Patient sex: F
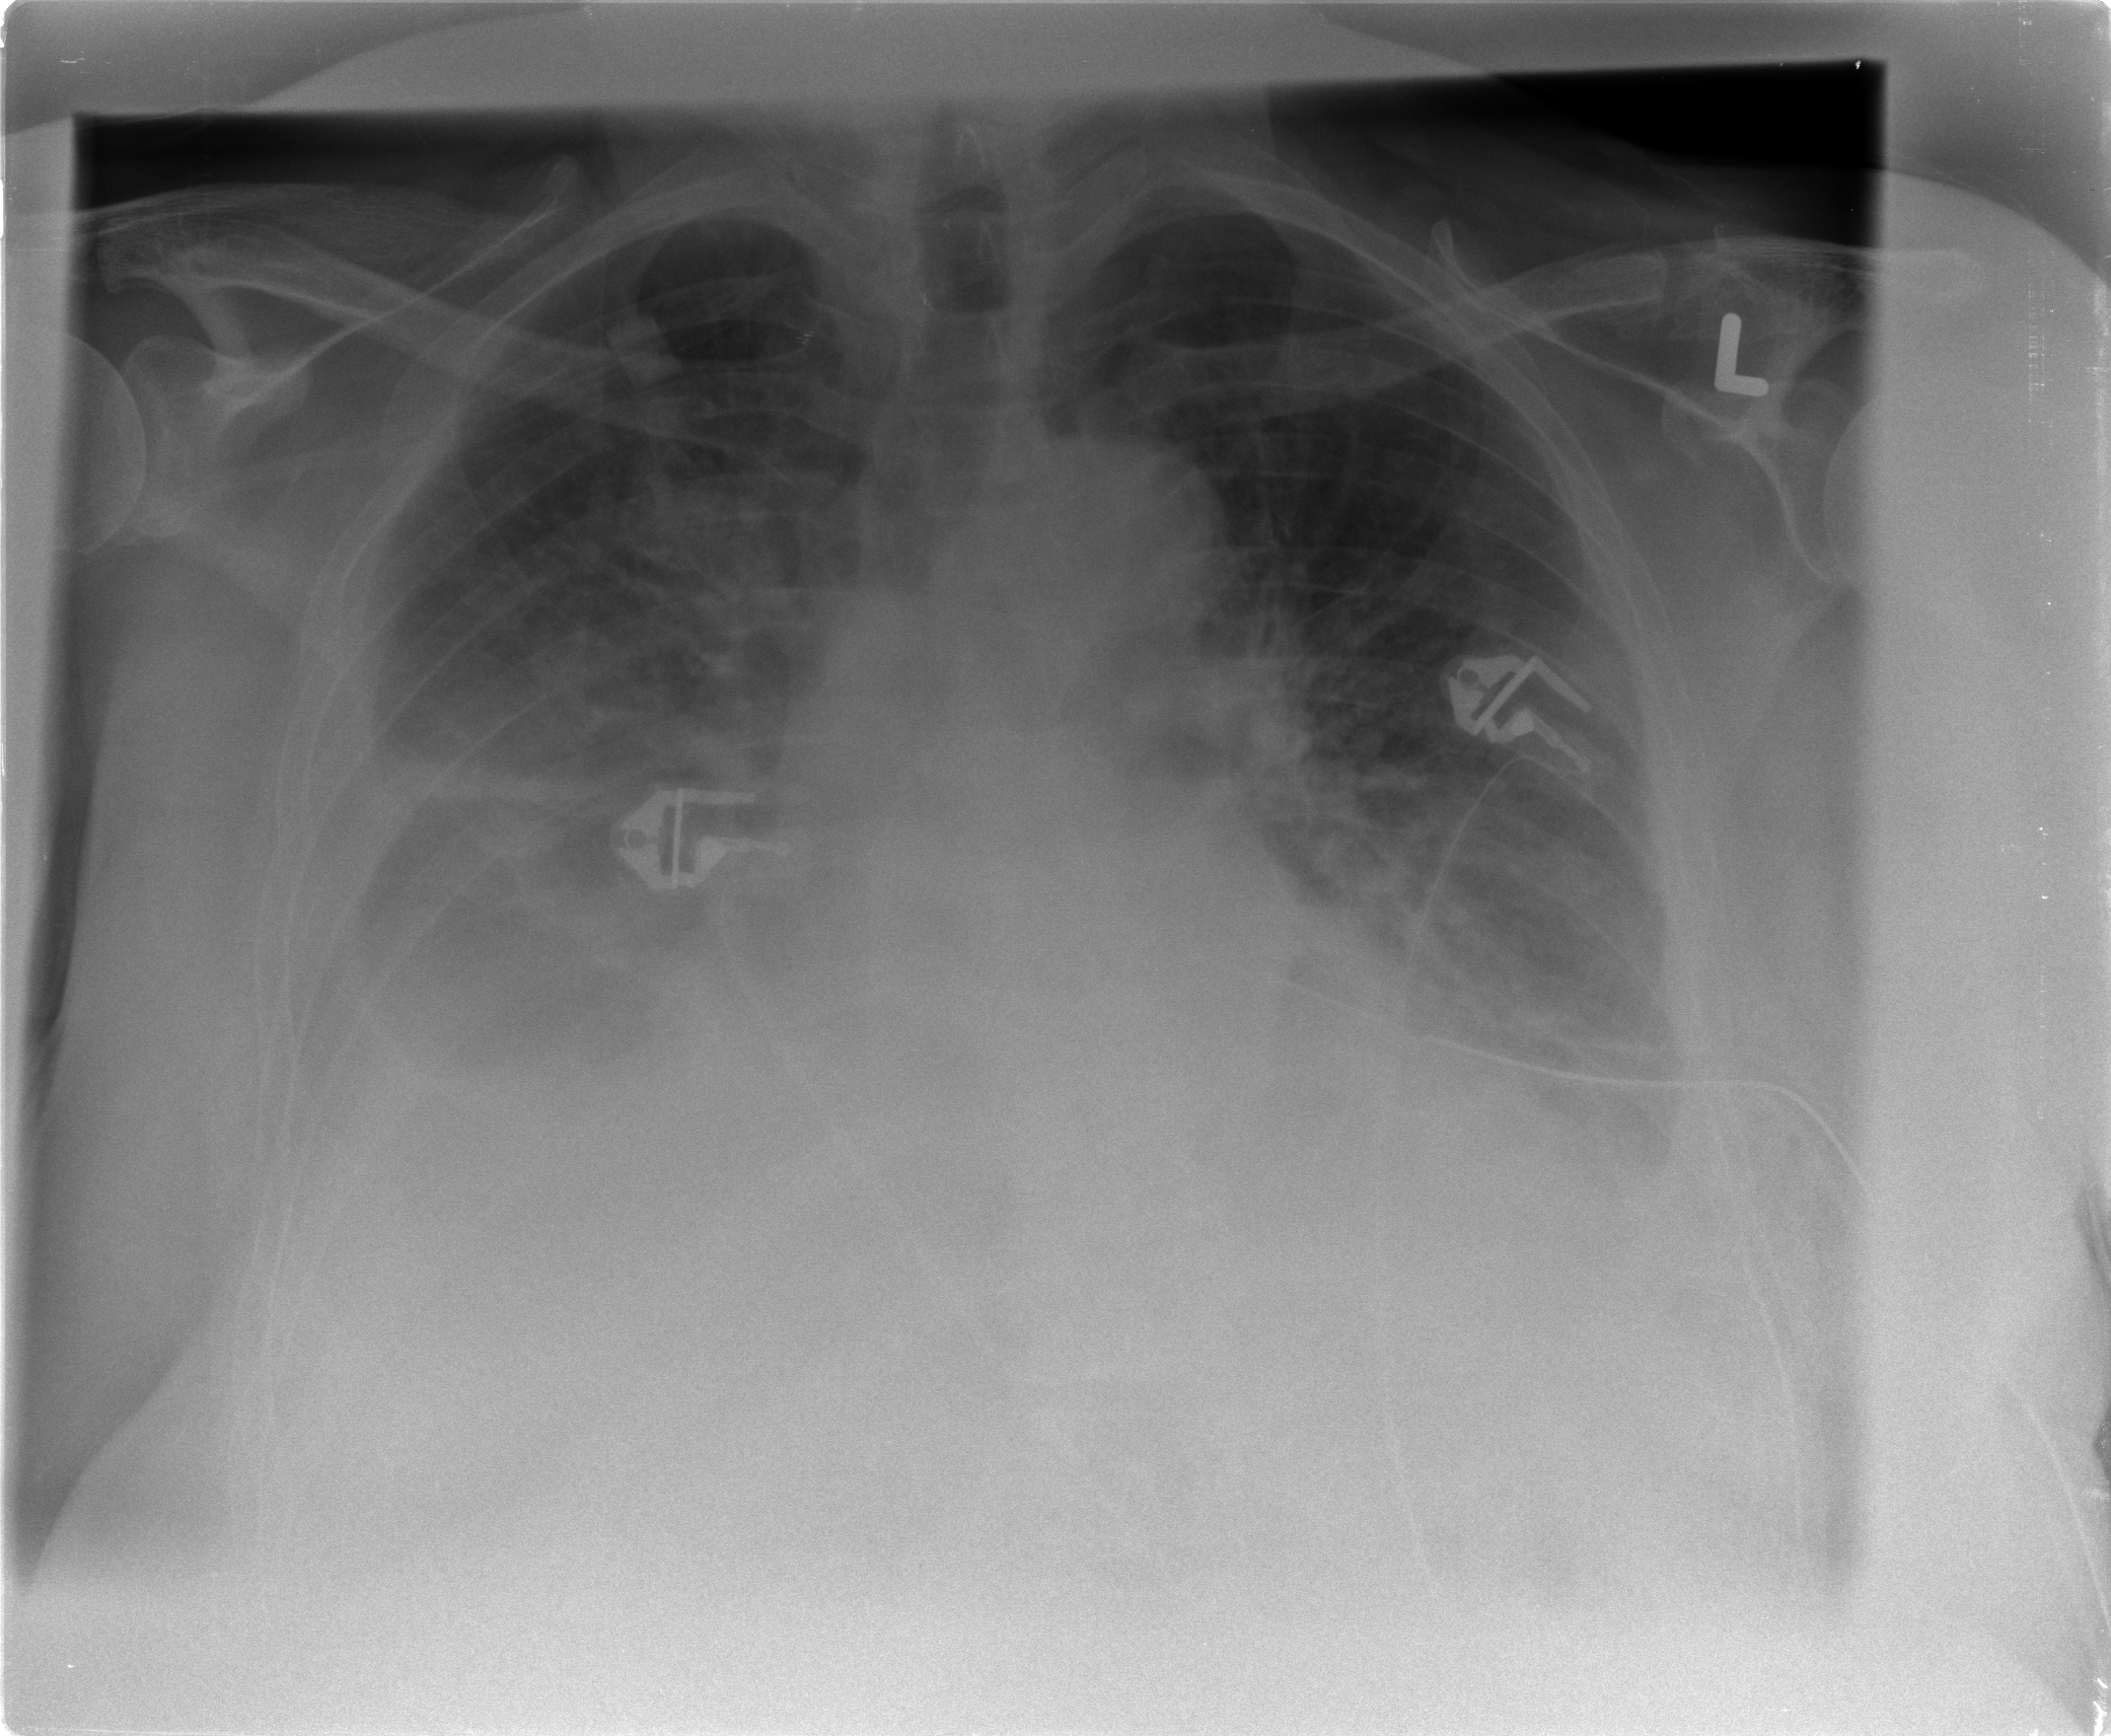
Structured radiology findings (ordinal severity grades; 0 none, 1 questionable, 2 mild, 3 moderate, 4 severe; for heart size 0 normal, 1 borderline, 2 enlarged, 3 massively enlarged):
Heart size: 0
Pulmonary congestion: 0
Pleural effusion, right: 3
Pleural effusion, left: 2
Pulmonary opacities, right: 2
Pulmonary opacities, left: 2
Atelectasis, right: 2
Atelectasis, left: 2